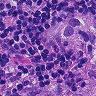
Metastatic tissue present: yes